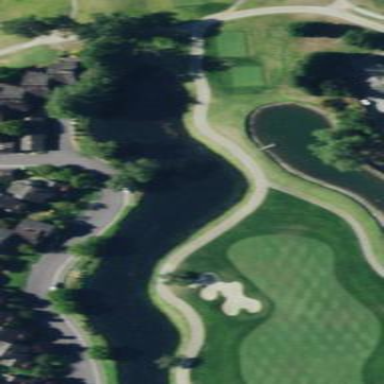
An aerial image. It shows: Picturesque scene of golf course with lateral water hazard.